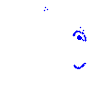
Particle: electron